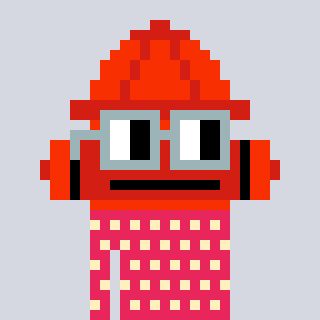
a pixel art character with square dark gray glasses, a fire hydrant-shaped head and a redpinkish-colored body on a cool background